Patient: sex F, age 63
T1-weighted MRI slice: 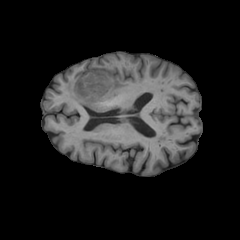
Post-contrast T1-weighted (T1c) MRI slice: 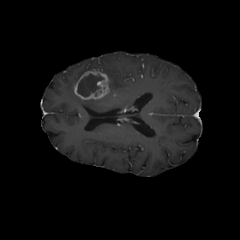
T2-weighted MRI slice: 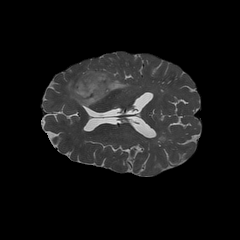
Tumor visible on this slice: yes
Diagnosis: Glioblastoma, IDH-wildtype
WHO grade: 4